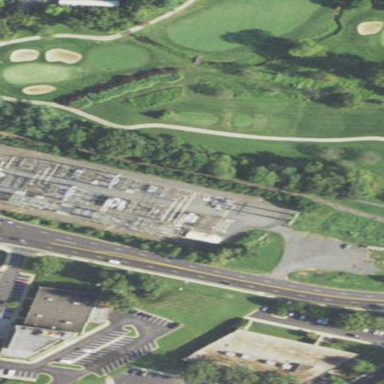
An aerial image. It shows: Power substation with transmission level designation. It is enclosed by fence.